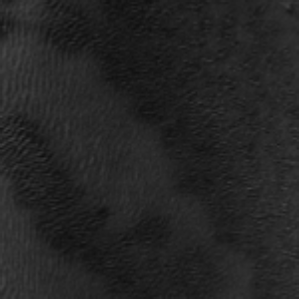
Label: frost